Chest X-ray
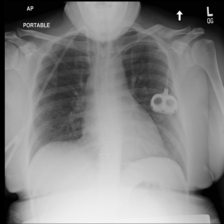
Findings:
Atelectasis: negative
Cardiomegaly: negative
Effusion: negative
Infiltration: negative
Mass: negative
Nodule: negative
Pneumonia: negative
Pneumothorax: negative
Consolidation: negative
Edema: negative
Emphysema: negative
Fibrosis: negative
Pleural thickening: negative
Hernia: negative